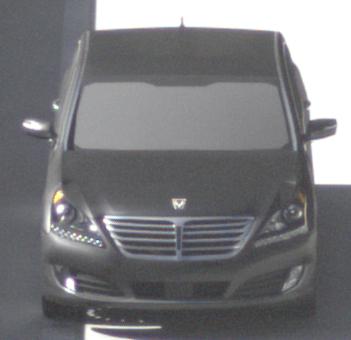
Make: Hyundai
Model: Equus
Detailed model: Gen. 2 VI
Model produced from: 2009
Model produced until: 2016
Doors: 4
Color: gray
Road condition: dry road
Daytime: morning or afternoon
Contrast: high contrast